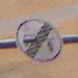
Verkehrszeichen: EndeVerbotUeberholenEinspurigeFahrzeuge
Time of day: Midday
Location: Outdoor (Urban)
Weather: Overcast
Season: NotSpecified
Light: Natural